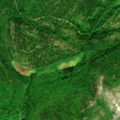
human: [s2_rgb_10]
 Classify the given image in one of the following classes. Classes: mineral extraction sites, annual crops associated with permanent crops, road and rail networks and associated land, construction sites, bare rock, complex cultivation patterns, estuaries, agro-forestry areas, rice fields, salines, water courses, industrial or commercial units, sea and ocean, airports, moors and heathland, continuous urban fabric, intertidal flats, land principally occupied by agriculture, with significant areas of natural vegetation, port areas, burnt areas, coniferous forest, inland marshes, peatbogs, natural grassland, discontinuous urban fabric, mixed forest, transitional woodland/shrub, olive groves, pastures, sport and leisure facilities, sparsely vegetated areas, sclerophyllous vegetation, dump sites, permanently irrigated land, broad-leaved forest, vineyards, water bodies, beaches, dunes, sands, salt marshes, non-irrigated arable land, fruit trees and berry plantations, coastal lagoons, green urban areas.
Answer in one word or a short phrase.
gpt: broad-leaved forest, coniferous forest